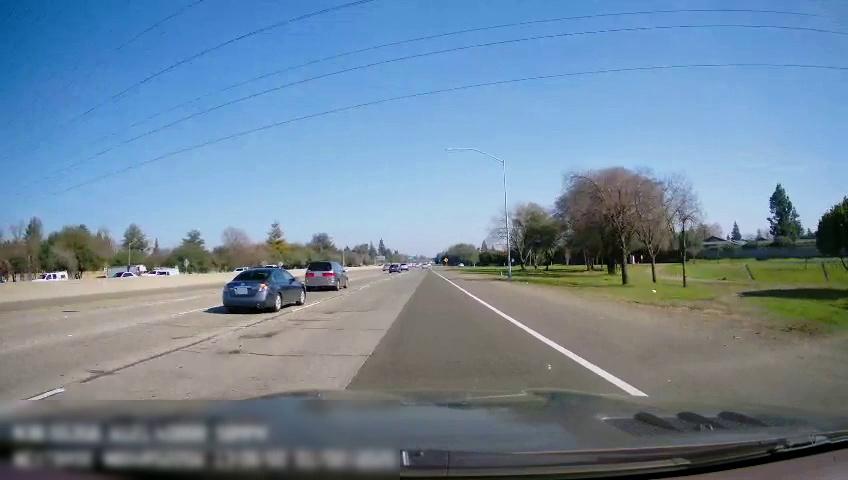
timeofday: Day
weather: Sunny
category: Drivable Space
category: Vehicles | Car
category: Vehicles | SUV
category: Vehicles | Car
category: Vehicles | SUV
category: Vehicles | Other LV
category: Vehicles | Car
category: Vehicles | SUV
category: Vehicles | SUV
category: Vehicles | Car
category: Lanes | Current Lane
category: Lanes | Current Lane
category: Lanes | Alternate Lane
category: Lanes | Alternate Lane